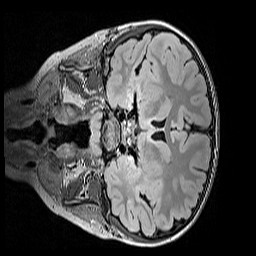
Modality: FLAIR
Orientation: coronal
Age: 11
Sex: female
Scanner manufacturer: siemens
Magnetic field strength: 3 T
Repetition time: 5 s
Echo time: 0.388 s